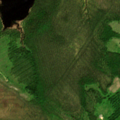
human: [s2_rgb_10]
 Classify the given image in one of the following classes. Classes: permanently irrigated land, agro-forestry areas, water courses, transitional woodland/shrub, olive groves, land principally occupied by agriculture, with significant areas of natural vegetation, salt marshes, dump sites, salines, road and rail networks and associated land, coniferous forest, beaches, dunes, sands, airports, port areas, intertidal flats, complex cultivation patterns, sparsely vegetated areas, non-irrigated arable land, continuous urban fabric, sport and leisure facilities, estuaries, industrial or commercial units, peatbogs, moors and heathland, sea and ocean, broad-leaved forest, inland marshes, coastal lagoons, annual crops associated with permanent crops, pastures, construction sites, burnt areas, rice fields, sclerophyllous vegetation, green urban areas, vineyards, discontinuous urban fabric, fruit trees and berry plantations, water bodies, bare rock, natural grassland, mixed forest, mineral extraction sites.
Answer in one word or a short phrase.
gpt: coniferous forest, mixed forest, transitional woodland/shrub, water bodies